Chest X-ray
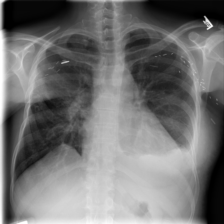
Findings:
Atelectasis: negative
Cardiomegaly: negative
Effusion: positive
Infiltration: negative
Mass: negative
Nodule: negative
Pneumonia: negative
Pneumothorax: negative
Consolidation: negative
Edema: negative
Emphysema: positive
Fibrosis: negative
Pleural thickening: negative
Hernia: negative